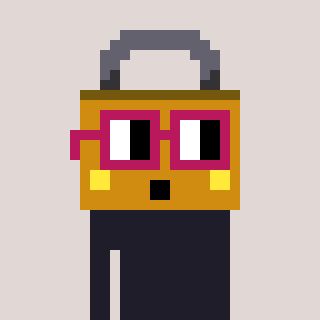
a pixel art character with square dark red glasses, a lock-shaped head and a computerblue-colored body on a warm background